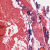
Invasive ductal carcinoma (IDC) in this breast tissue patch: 0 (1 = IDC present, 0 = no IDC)